Interaction volume radius: 10 \u00c5
Interaction volume height: 20 \u00c5
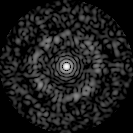
Disorder parameter: 0.8356